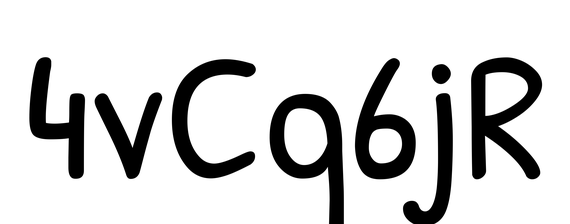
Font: PatrickHand-Regular